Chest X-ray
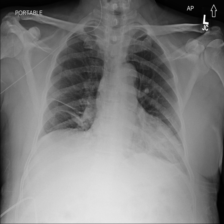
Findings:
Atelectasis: positive
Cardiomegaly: negative
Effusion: negative
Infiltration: negative
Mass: negative
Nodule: negative
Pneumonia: negative
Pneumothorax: negative
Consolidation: negative
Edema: negative
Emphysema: negative
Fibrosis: negative
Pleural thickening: negative
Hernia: negative